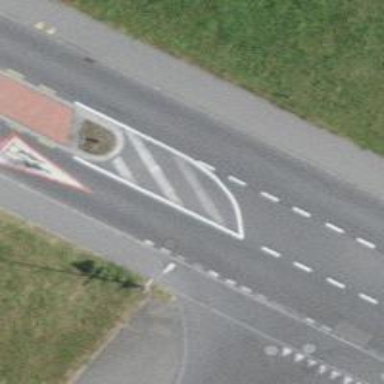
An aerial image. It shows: Primary highway with cycle track on the left.